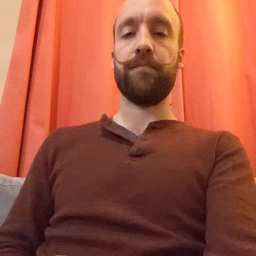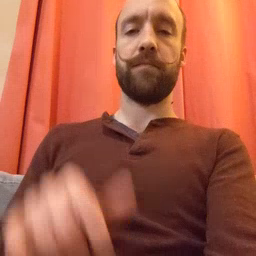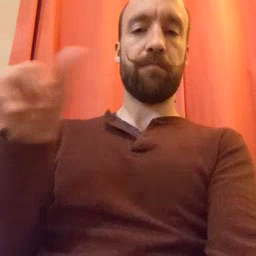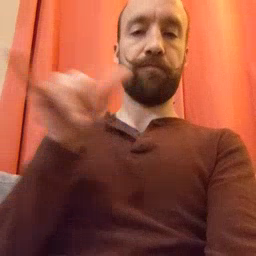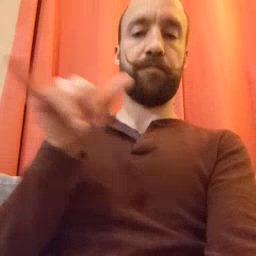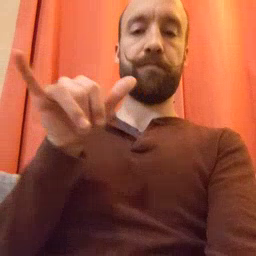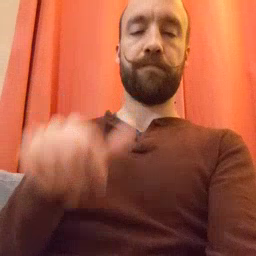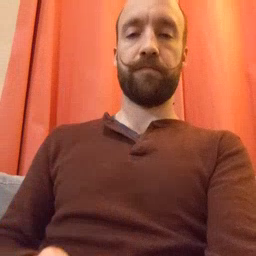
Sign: same